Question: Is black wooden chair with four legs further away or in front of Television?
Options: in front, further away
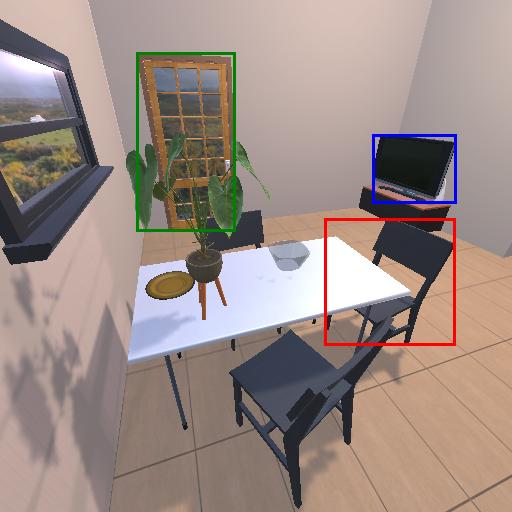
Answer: in front